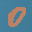
Label: 0